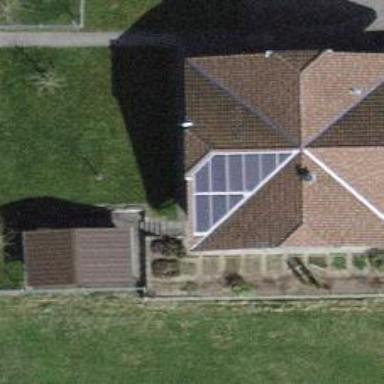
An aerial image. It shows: Solar power generator using photovoltaic method with solar photovoltaic panel types.